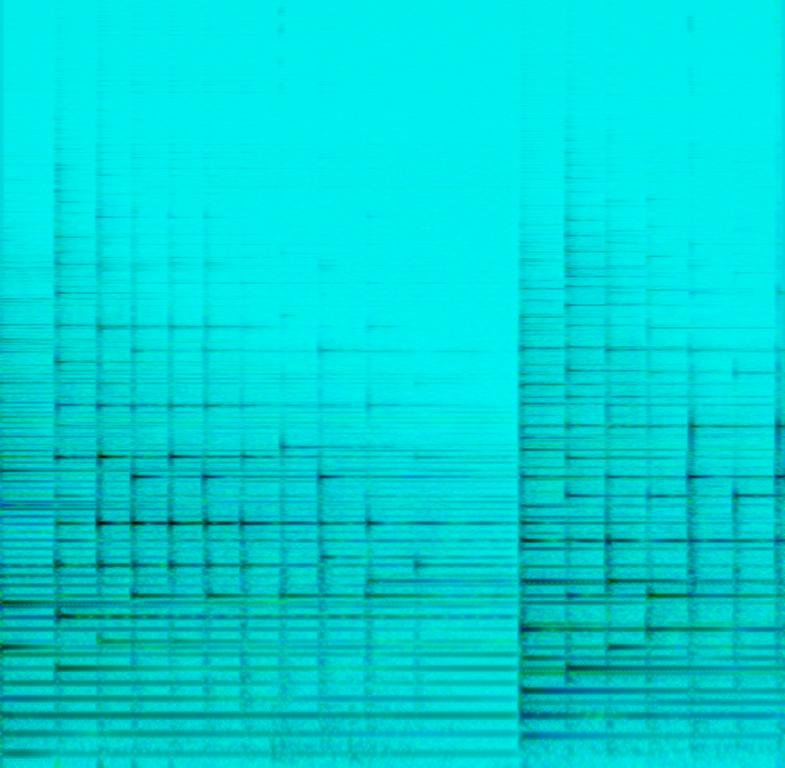
This is an emotional, melodic piano piece. It brings about sombre and reflective feelings. It has a slow tempo, and it is not intricate but it is captivating. The empty spaces between the motifs allows for thoughts to flow.